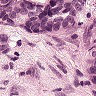
Metastatic tissue present: yes